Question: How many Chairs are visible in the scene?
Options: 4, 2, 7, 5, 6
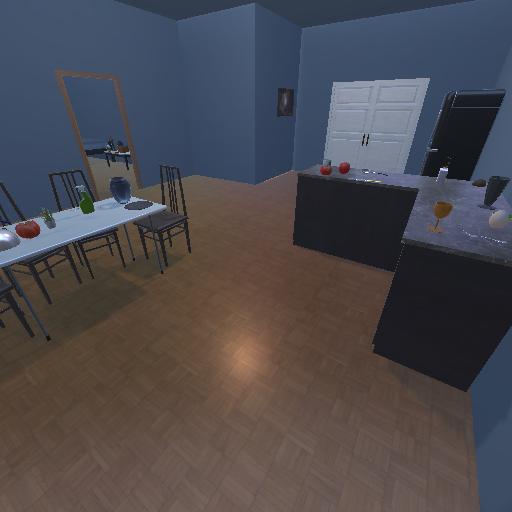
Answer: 4